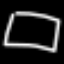
Label: square